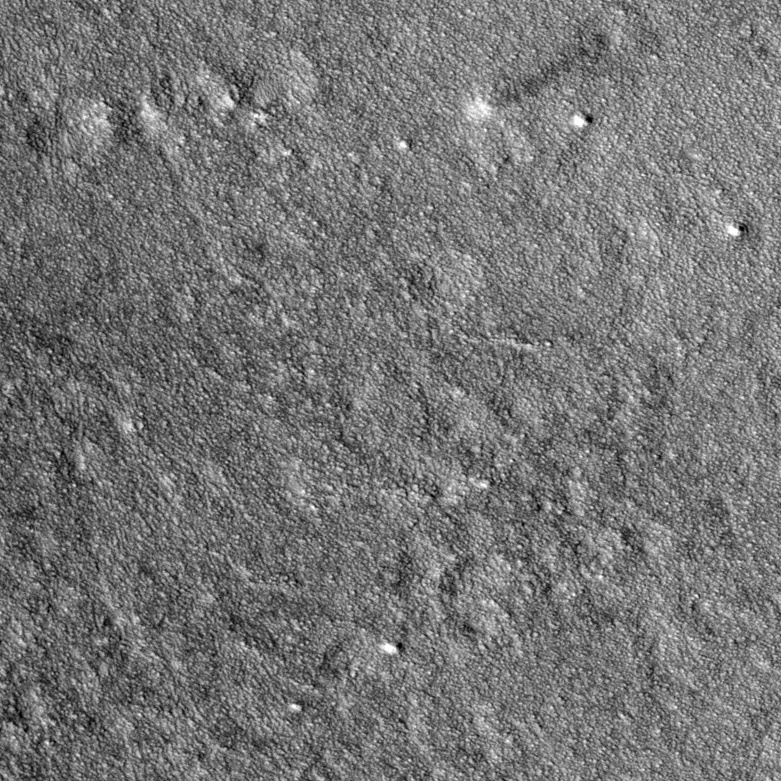
Label: dustdevil